Question: i want that 'UIWebView' working offline. When i first visit the url than i have done the below code to save data in document directory in 'webViewDidFinishLoad' method.
'''
NSCachedURLResponse* response = [[NSURLCache sharedURLCache] cachedResponseForRequest:[webview request]];
NSData * data = [response data];
NSArray *paths = NSSearchPathForDirectoriesInDomains(NSDocumentDirectory, NSUserDomainMask, YES);
NSString *basePath = ([paths count] > 0) ? [paths objectAtIndex:0] : nil;
NSString *filePath = [NSString stringWithFormat:@"%@temp", basePath];
if (response)
{
BOOL isSaveFile = [NSKeyedArchiver archiveRootObject:data toFile:filePath];
}
'''
When i open the 'webview' second time i will check that file exist or not. I get the file exist i have done the below code to open file from local.
'''
NSData * sData = (NSData *)[NSData dataWithContentsOfFile:filePath];
if (sData.length)
{
[webview loadData: sData MIMEType:@"text/html" textEncodingName:@"UTF-8" baseURL:[NSURL URLWithString:@""]];
}
'''
Above code is not working properly and i am getting the below output.

Please guide me. what i am doing wrong ??
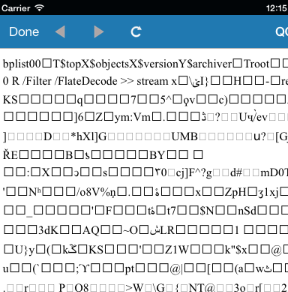
Answer: You should set proper 'MIMEType', because 'UIWebView' have no idea how to render the raw data.
'''
NSCachedURLResponse* response = [[NSURLCache sharedURLCache] cachedResponseForRequest:[webview request]];
NSString *MIMEType = response.response.MIMEType;
NSData * data = [response data];
'''
then load
'''
[webview loadData: sData MIMEType:MIMEType textEncodingName:@"UTF-8" baseURL:[NSURL URLWithString:@""]];
'''